Question: I have a table structure like this:
'''
units
+---------+---------+
| id | unit |
+---------+---------+
| 1 | lbs |
+---------+---------+
| 2 | cm |
+---------+---------+
| 3 | lit |
+---------+---------+
| 4 | cum |
+---------+---------+
material
+----+---------+--------------+
| id | unit_id | material_name|
+----+---------+--------------+
| 1 | 3 | pcb |
+----+---------+--------------+
| 2 | 4 | lbc |
+----+---------+--------------+
equipment
+----+---------+--------------+
| id | unit_id |equipment_name|
+----+---------+--------------+
| 1 | 1 | ber |
+----+---------+--------------+
| 2 | 4 | war |
+----+---------+--------------+
project_items
+----+---------+--------------+
| id | unit_id | project_name |
+----+---------+--------------+
| 1 | 1 | sec |
+----+---------+--------------+
| 2 | 3 | dum |
+----+---------+--------------+
'''
I want to get only the 'unit_id' where only exist in other 3 tables

I tried using inner join
'''
SELECT u.id FROM units u
INNER JOIN material m ON u.id = m.unit_id
INNER JOIN equipment e ON u.id = e.unit_id
INNER JOIN project_items i ON u.id = i.unit_id;
'''
but this only select 'id' that intersect on all tables, any ideas?
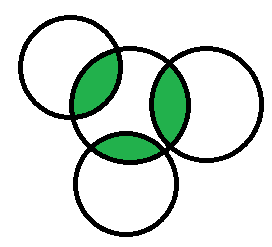
Answer: Here's one way to do it using 'IN' with 'UNION ALL':
'''
select *
from units
where id in (
select unit_id from material
union all
select unit_id from equipment
union all
select unit_id from project_items)
'''
- <URL>